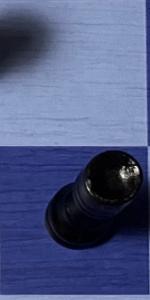
Label: Rook_Black